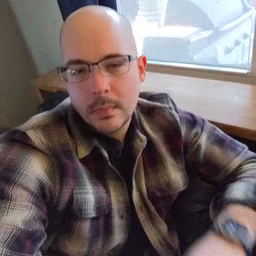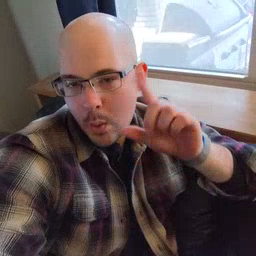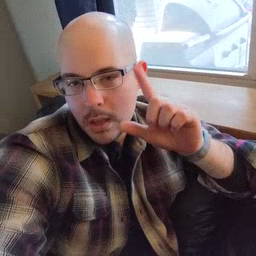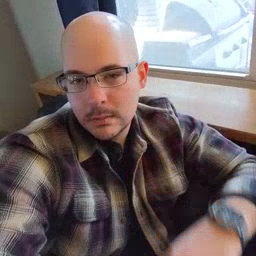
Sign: awake